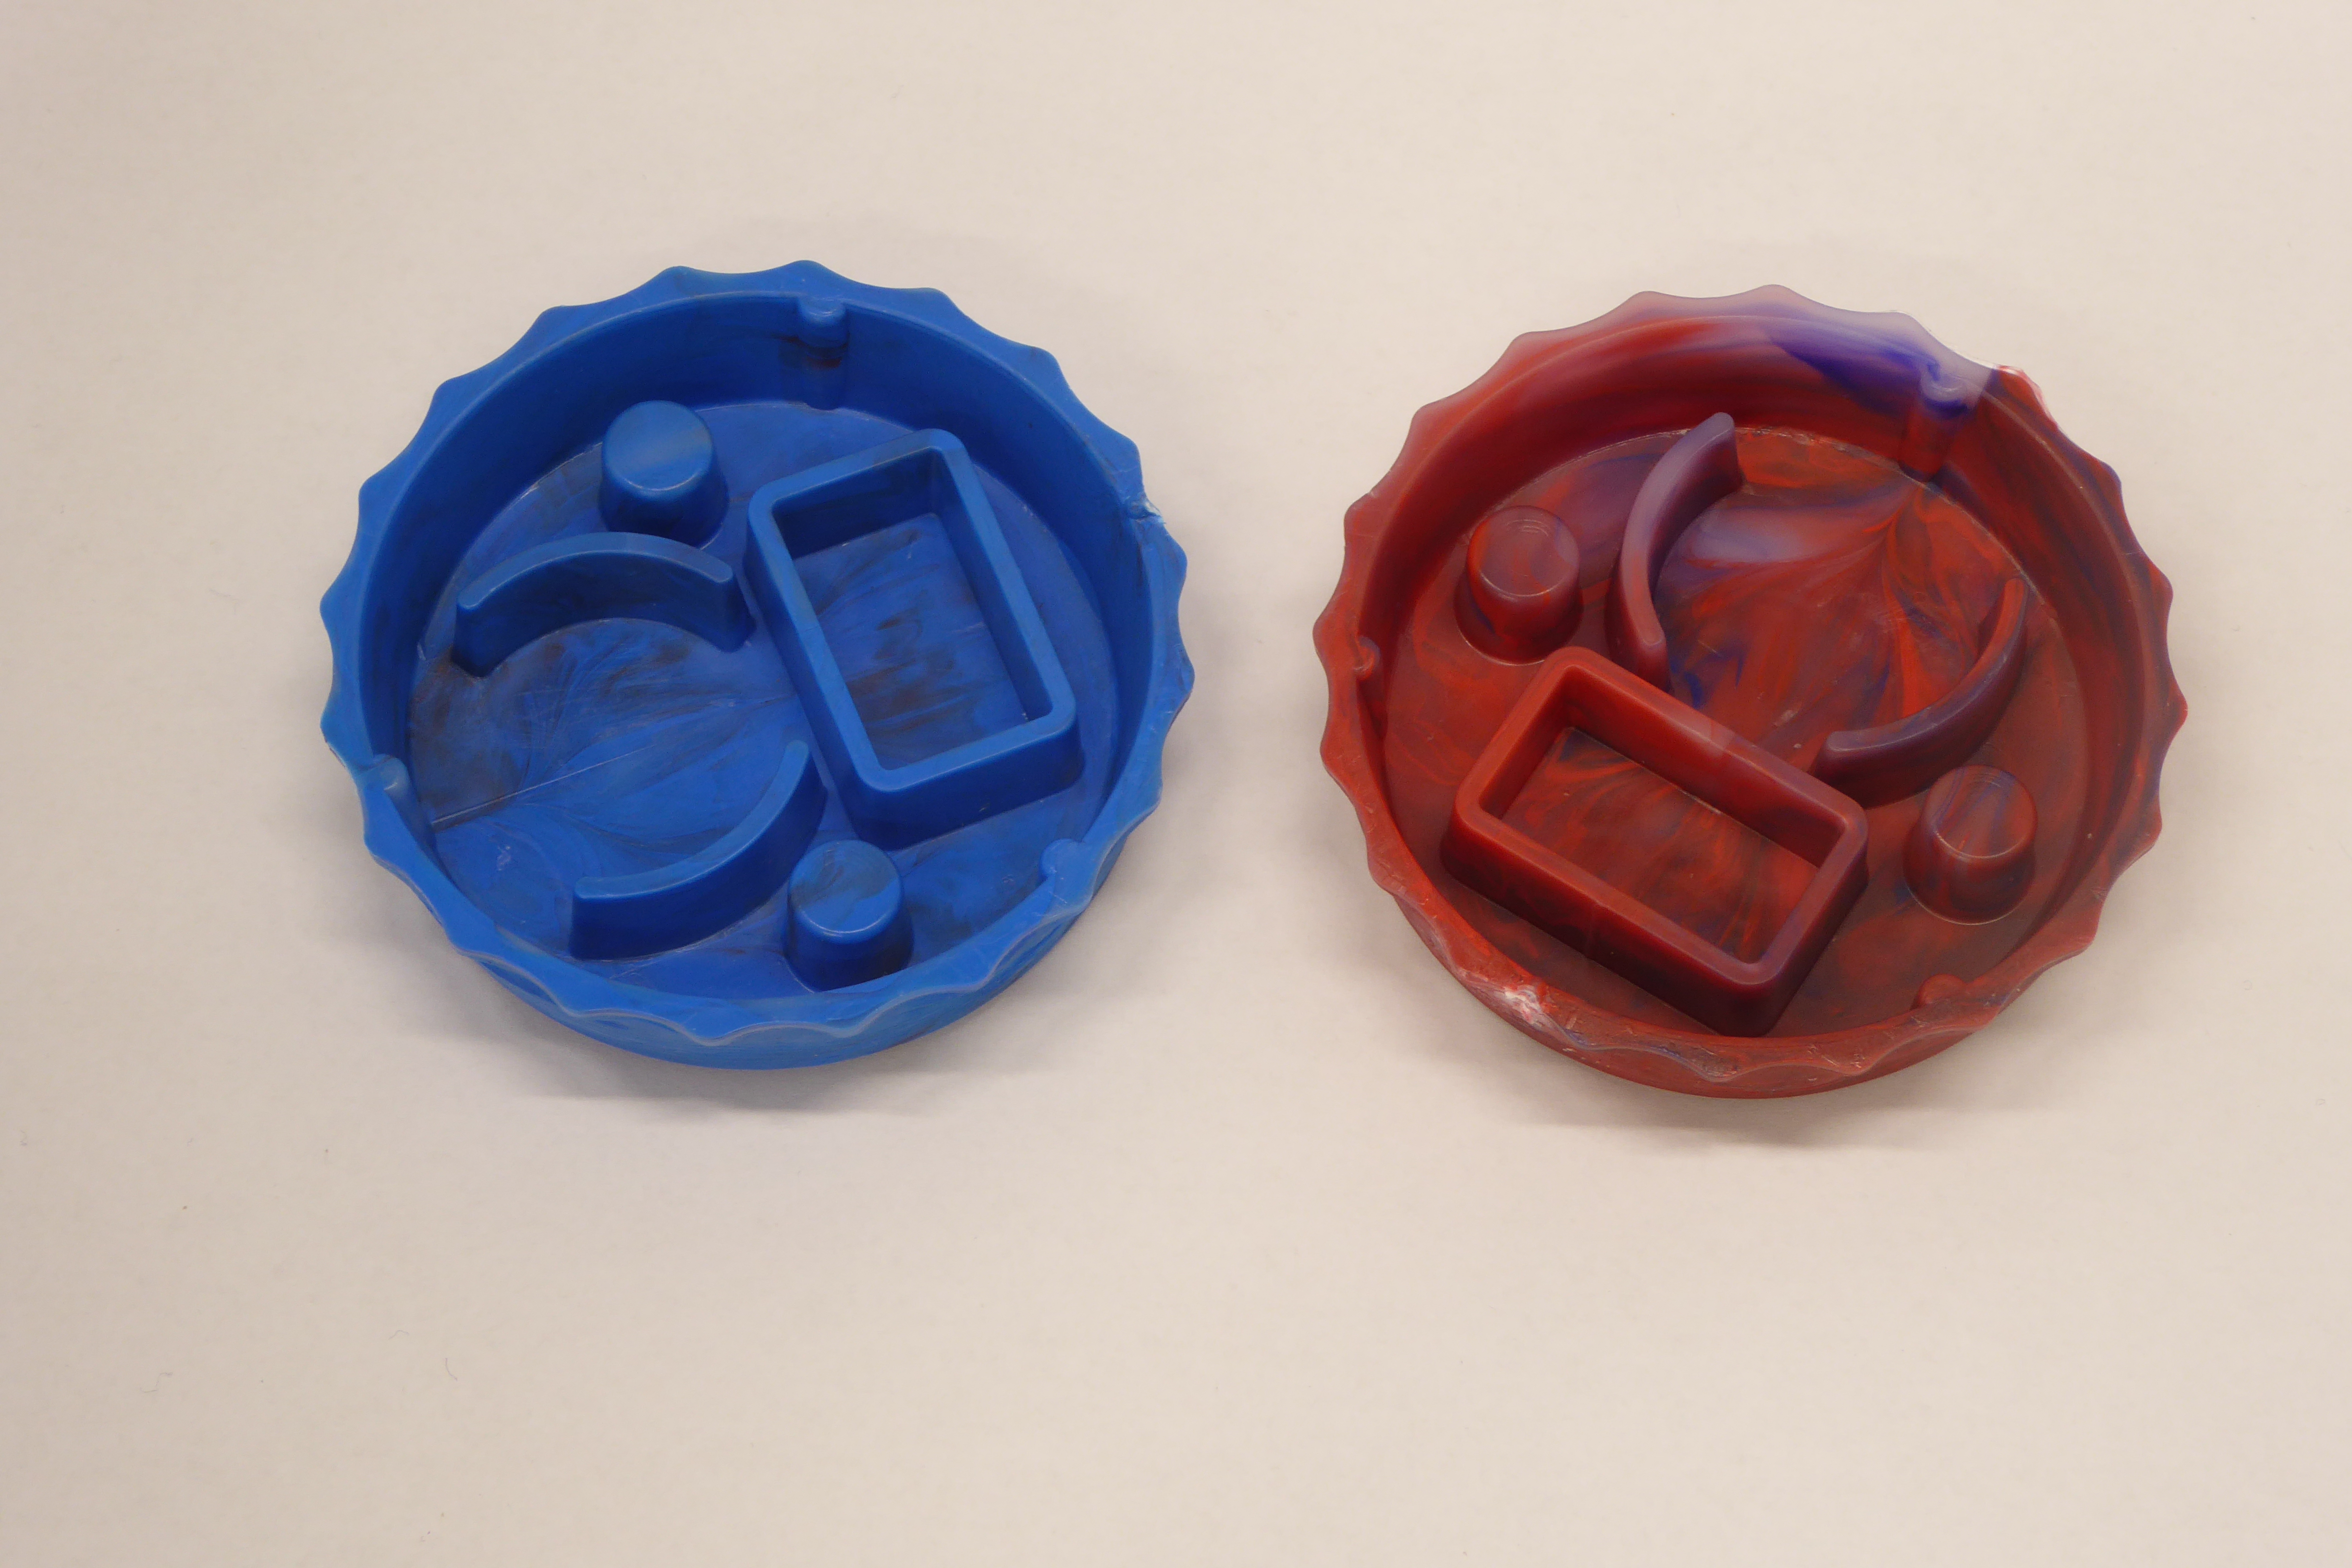
Label: Bottle Opener - Cover